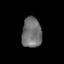
Tissue: lung
Cell type: T cells
Senescence score: 0.548
Nuclear area (px): 582
Mean DAPI intensity: 113.742